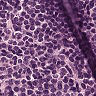
Metastatic tissue present: no